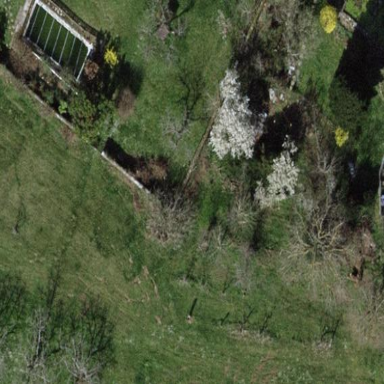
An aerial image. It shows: Orchard.